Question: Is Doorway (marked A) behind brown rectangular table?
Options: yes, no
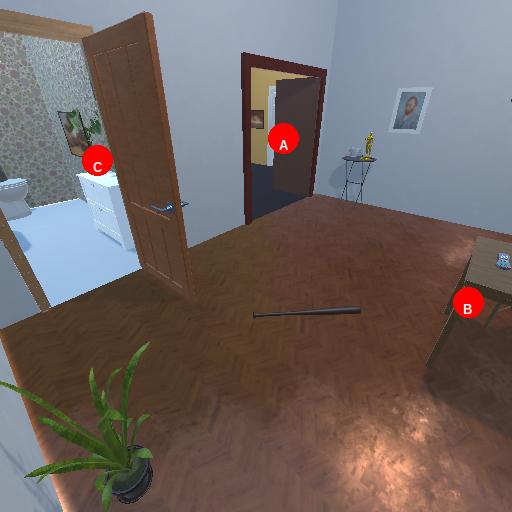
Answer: yes